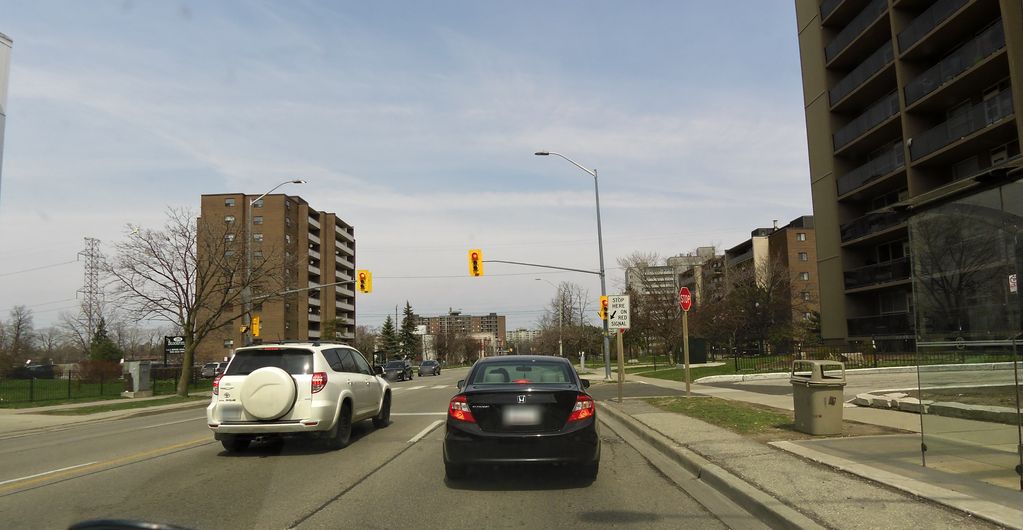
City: toronto